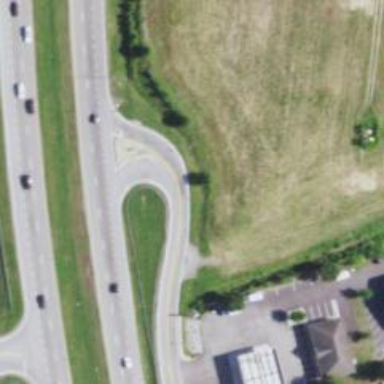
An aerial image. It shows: Trunk link highway.